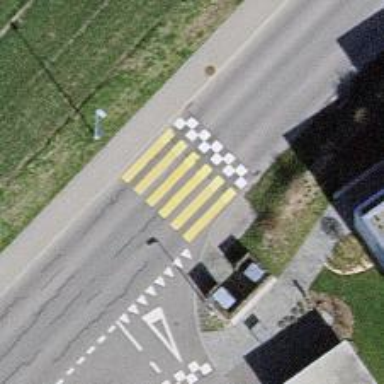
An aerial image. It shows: Uncontrolled zebra crossing on the road.